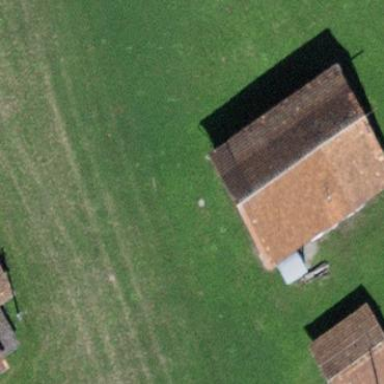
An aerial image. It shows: Rural barn.